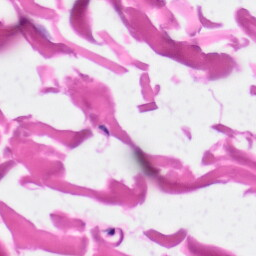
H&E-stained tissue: Skin